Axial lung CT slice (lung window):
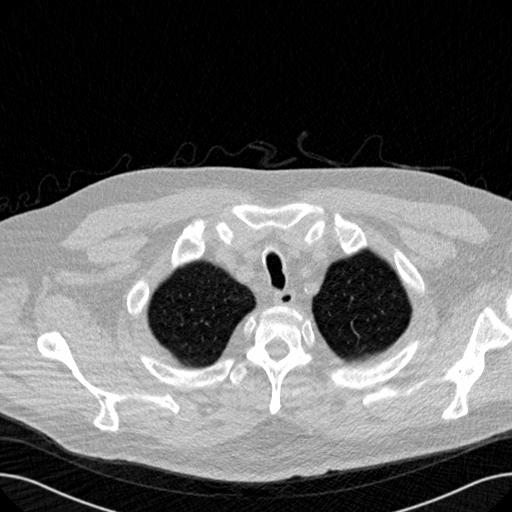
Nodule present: no